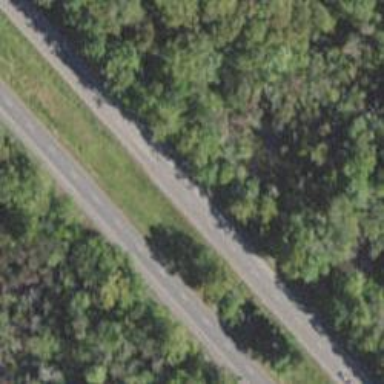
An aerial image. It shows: Trunk highway with expressway features.